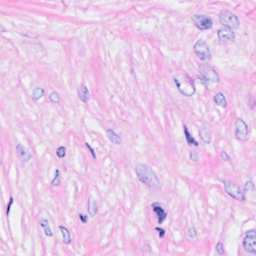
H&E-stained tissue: Breast